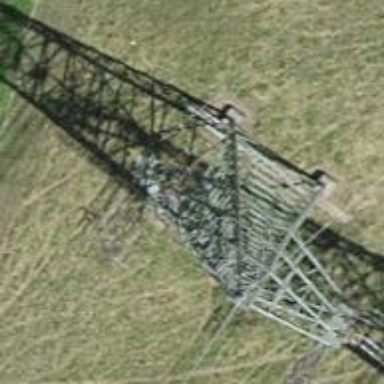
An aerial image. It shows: Three cables of power line.